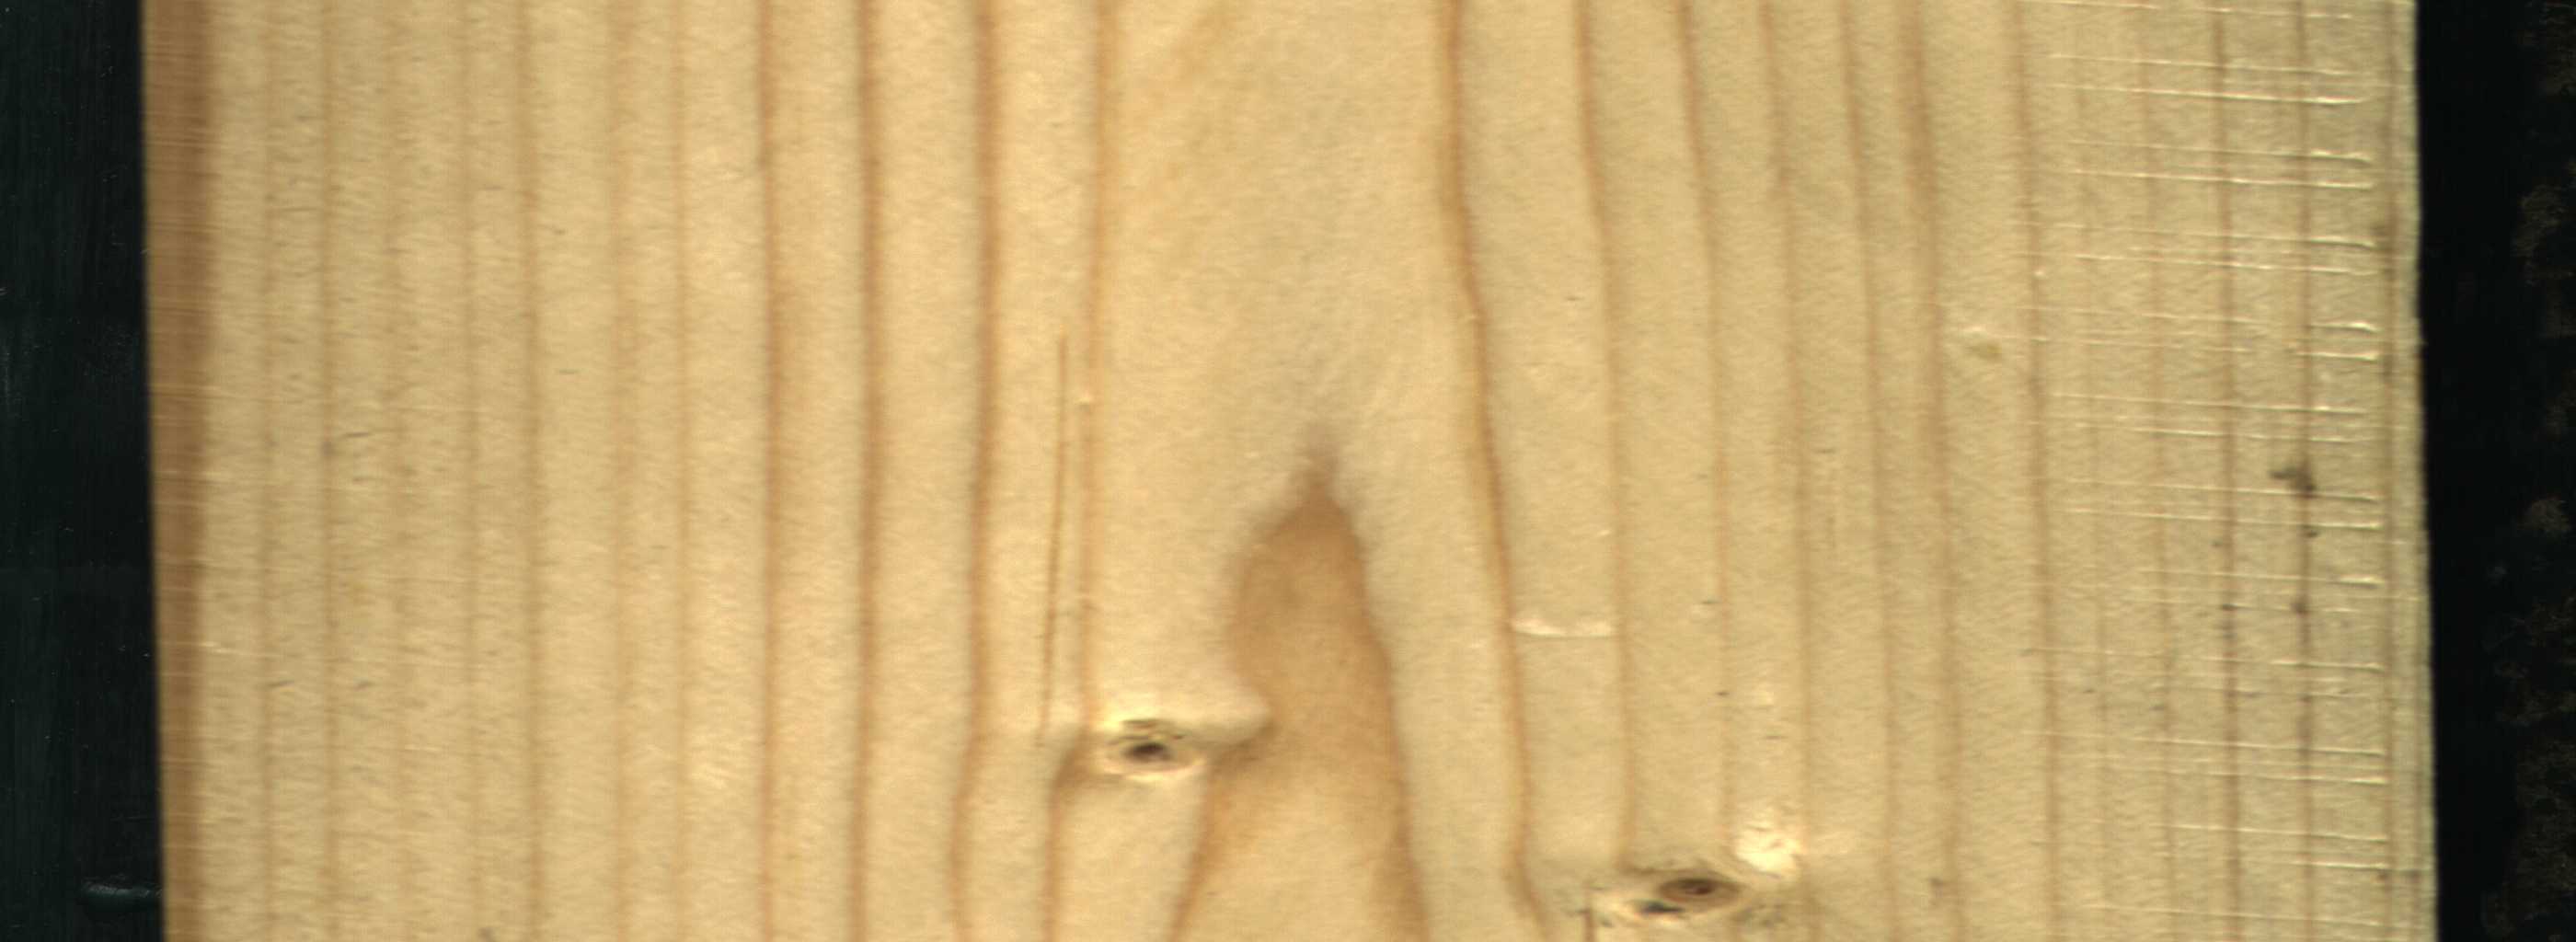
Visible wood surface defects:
Live_Knot
Live_Knot